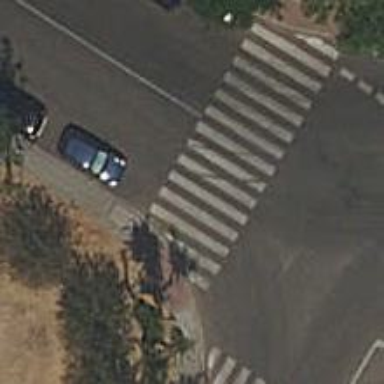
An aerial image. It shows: Zebra crossing on the road.